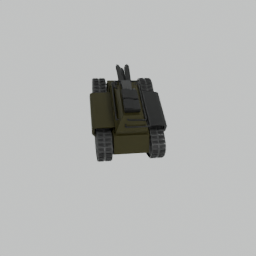
Label: mechanical